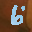
Label: 6